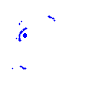
Particle: electron